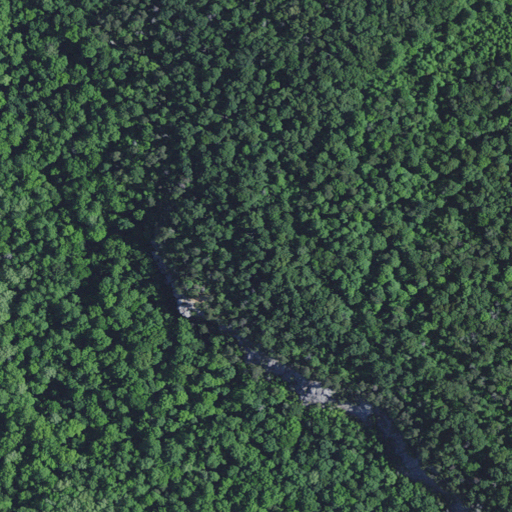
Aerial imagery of cliff(s) in Kentucky named Hunter Bluff containing only deciduous forest